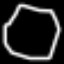
Label: octagon